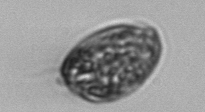
Label: Prorocentrum